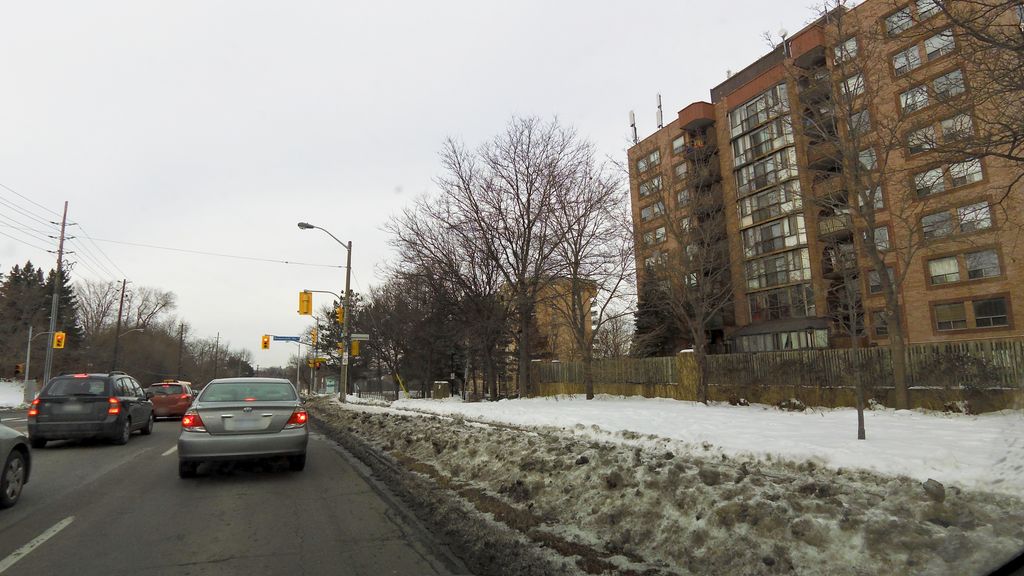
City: toronto